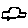
Label: car